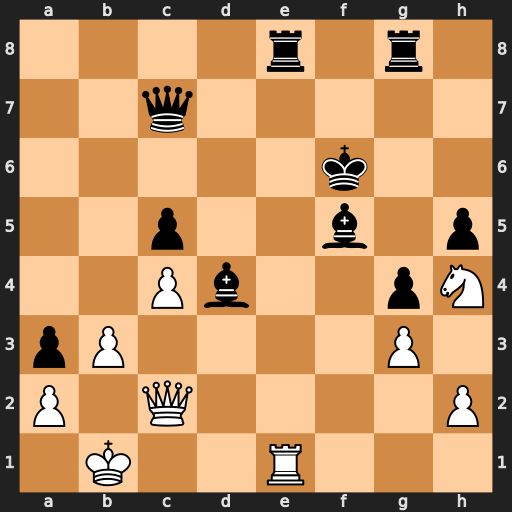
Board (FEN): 4r1r1/2q5/5k2/2p2b1p/2Pb2pN/pP4P1/P1Q4P/1K2R3
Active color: w
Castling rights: -
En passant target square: -
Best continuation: Qxf5+ Kg7 Qg6+ Kh8 Rxe8 Rxe8 Qxe8+